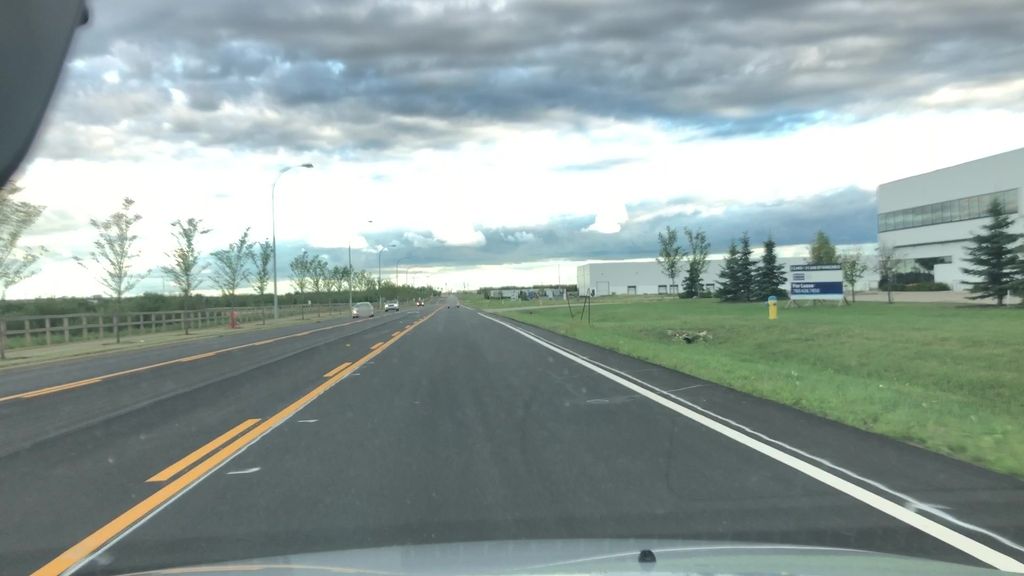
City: edmonton